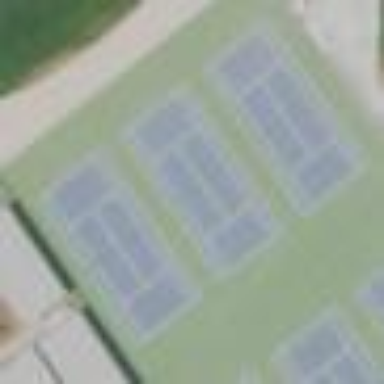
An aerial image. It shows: Tennis court on the leisure land pitch.